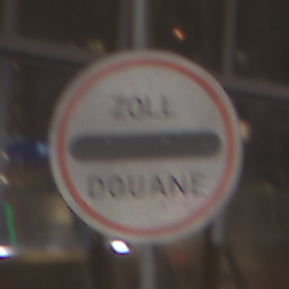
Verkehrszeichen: Zollstelle
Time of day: NotSpecified
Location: Indoor (Urban)
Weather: NotSpecified
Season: NotSpecified
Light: Artificial